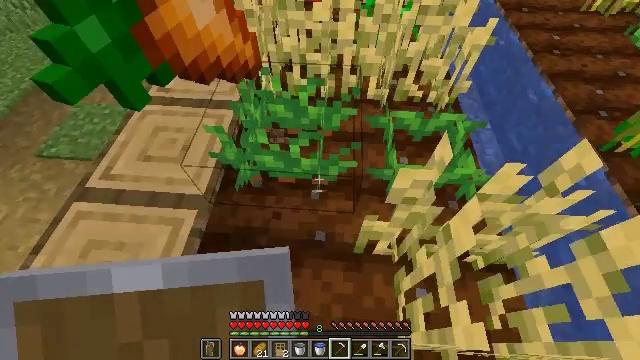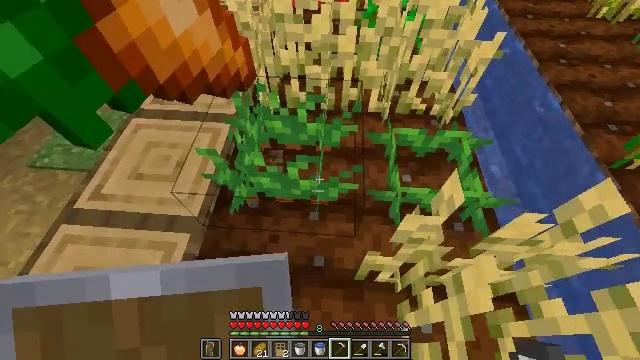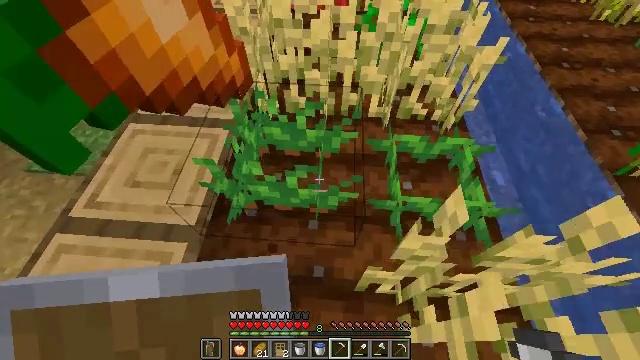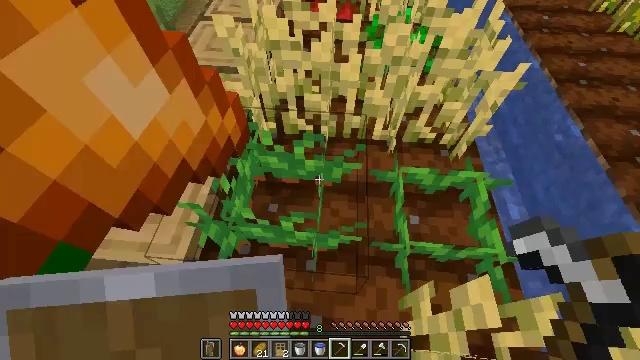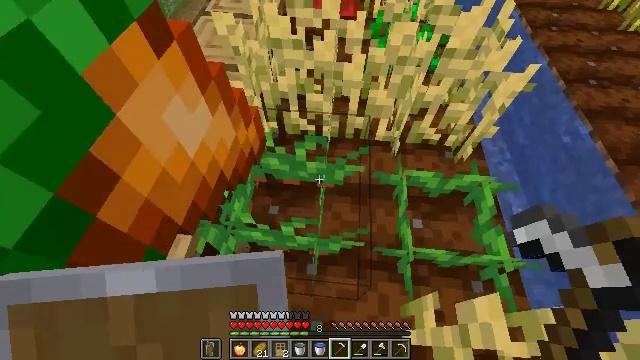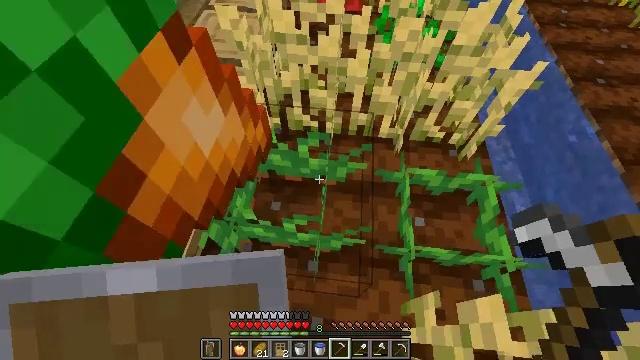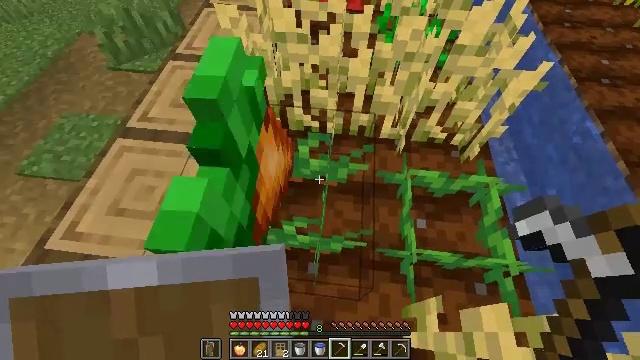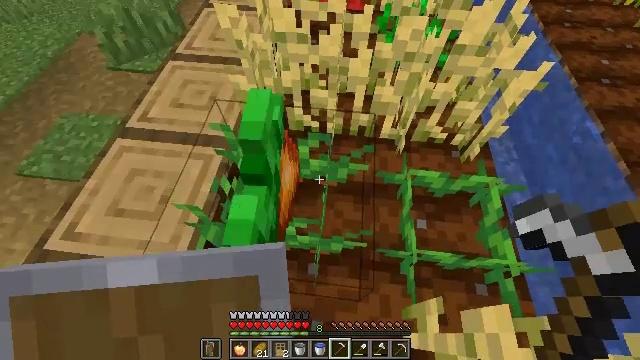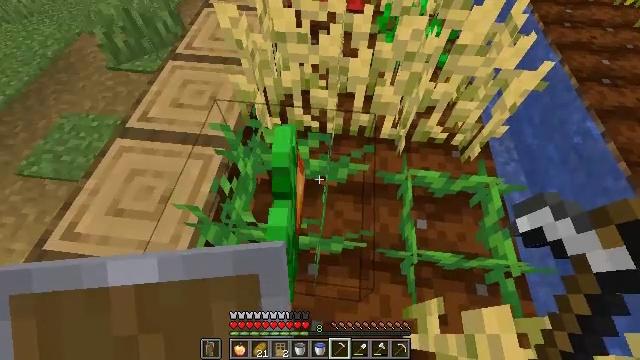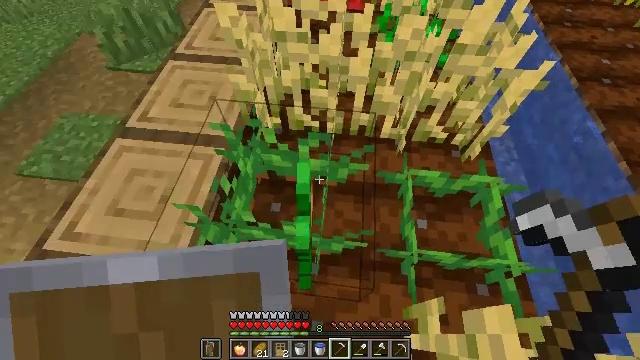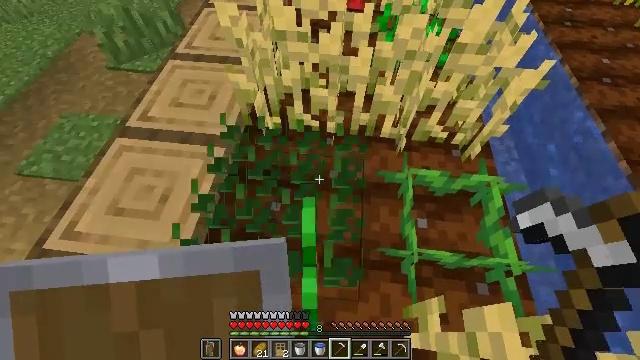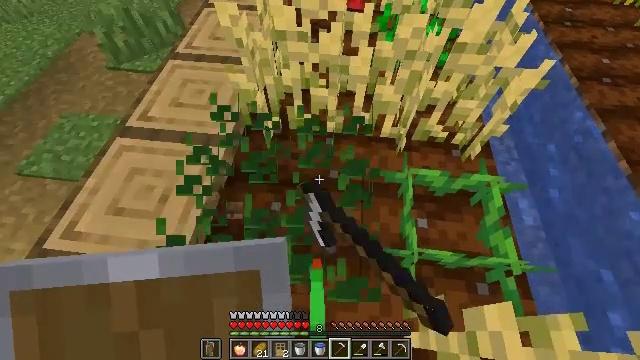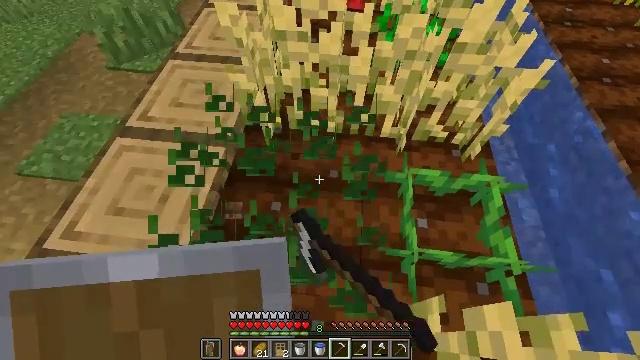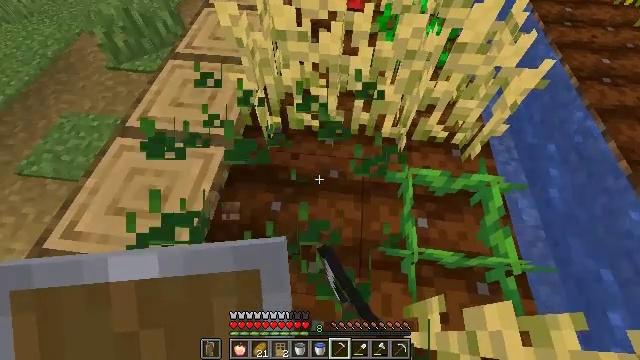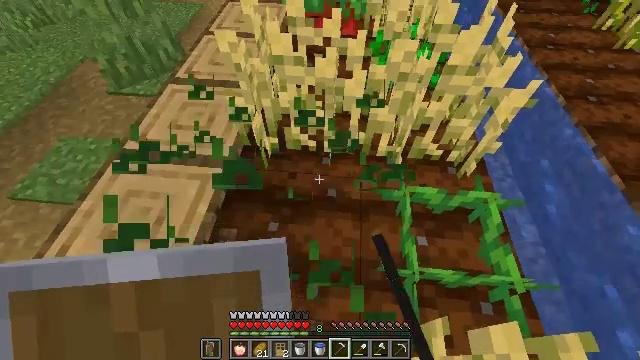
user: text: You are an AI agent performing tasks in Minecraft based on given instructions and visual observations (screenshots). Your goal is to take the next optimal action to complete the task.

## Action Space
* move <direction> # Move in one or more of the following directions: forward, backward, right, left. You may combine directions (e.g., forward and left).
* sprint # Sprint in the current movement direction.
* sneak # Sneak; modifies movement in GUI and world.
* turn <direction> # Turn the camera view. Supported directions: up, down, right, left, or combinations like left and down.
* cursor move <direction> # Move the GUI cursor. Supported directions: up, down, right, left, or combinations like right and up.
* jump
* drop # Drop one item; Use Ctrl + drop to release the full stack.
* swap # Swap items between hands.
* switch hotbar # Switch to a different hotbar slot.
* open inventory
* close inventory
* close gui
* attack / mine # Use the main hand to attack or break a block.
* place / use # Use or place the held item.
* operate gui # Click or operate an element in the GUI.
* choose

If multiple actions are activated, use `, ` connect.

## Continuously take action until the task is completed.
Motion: motion action
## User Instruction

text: Mine the fully grown carrots.
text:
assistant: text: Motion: move forward
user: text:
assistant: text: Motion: move forward
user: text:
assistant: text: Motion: no_op
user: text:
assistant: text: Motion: no_op
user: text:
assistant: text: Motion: no_op
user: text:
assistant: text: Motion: no_op
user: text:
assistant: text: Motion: no_op
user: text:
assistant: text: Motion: no_op
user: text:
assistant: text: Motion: no_op
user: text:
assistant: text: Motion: attack / mine
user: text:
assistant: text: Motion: attack / mine
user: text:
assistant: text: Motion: no_op
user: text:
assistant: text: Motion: no_op
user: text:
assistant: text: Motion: turn right and up
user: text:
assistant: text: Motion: no_op